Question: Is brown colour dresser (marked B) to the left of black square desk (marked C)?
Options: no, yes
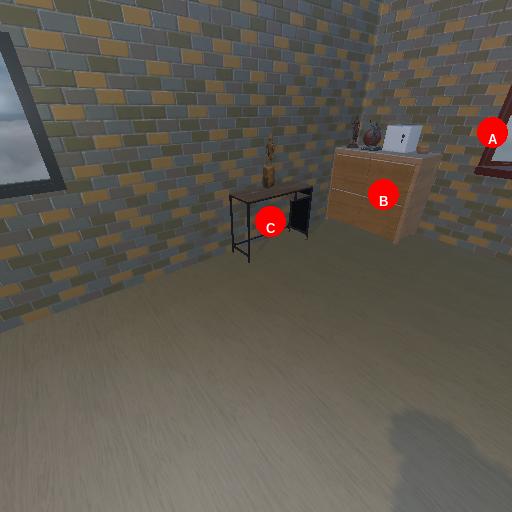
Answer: no